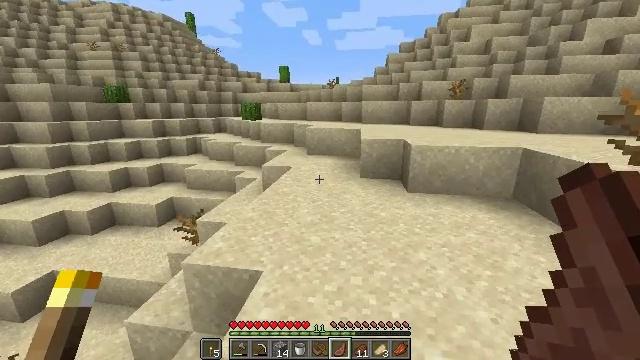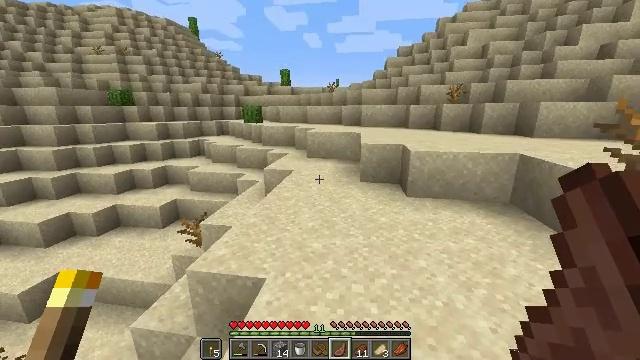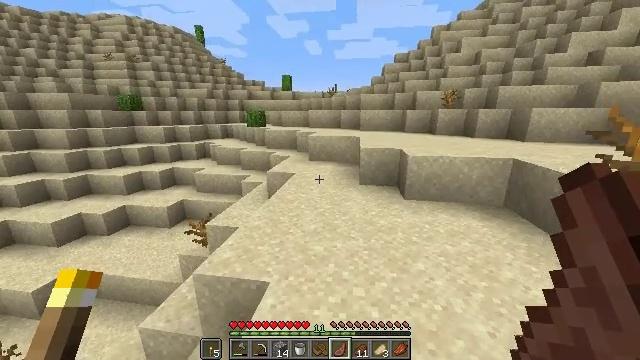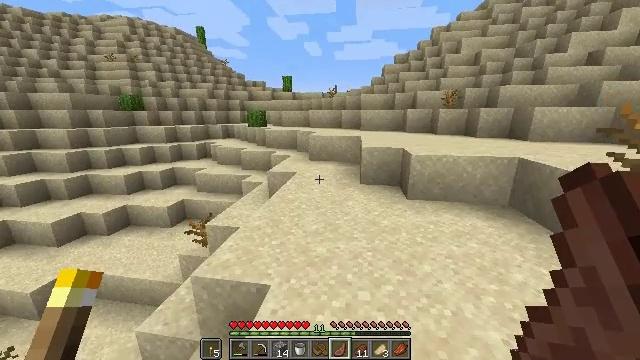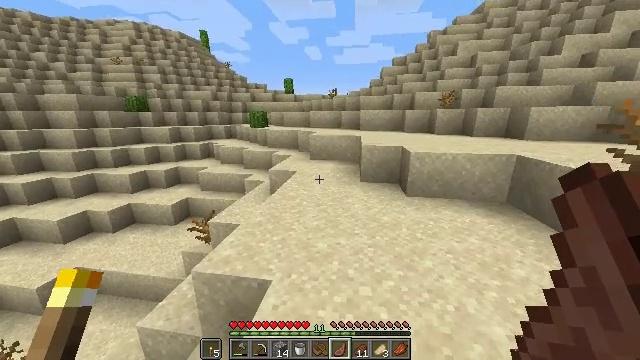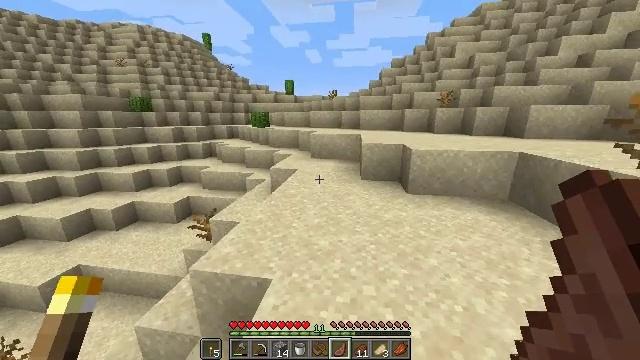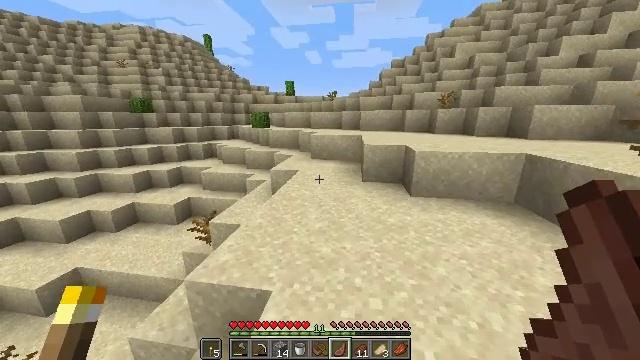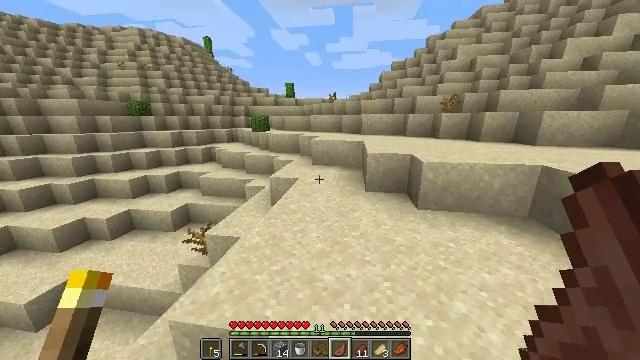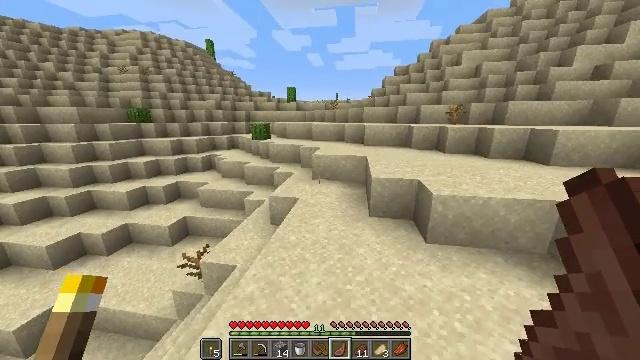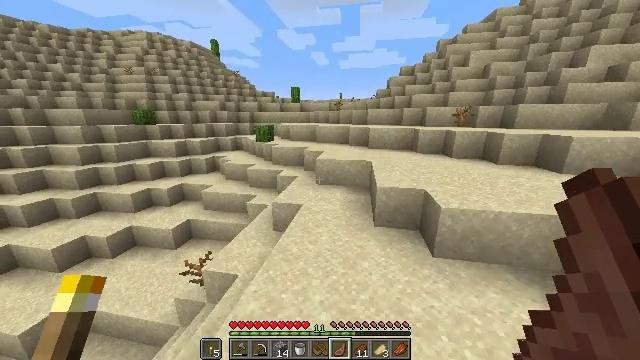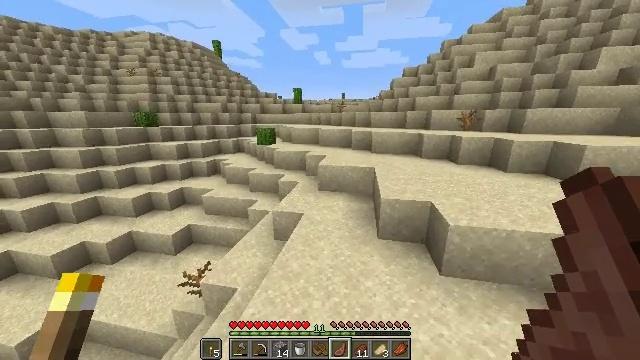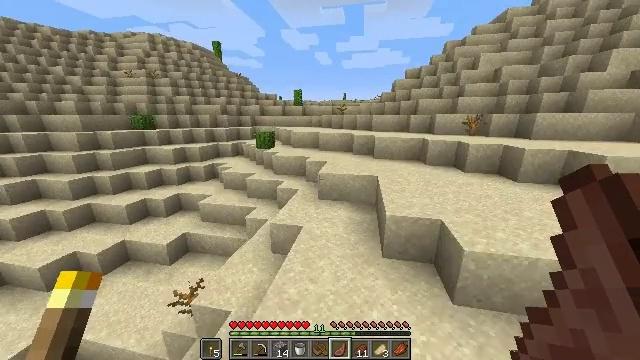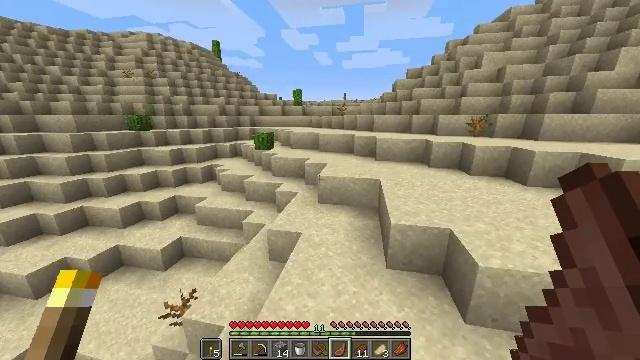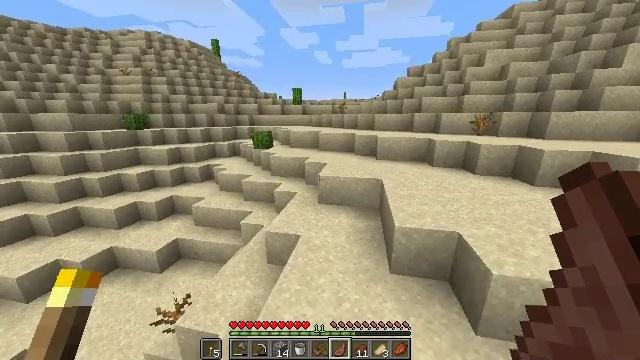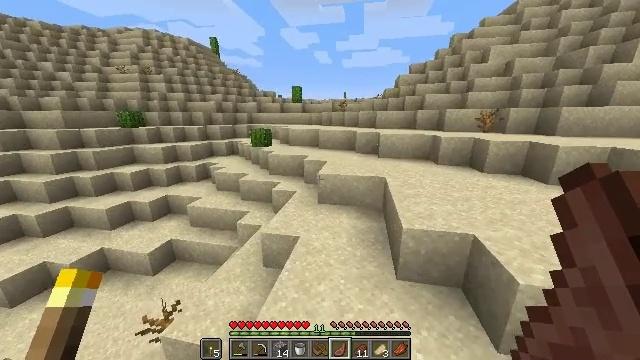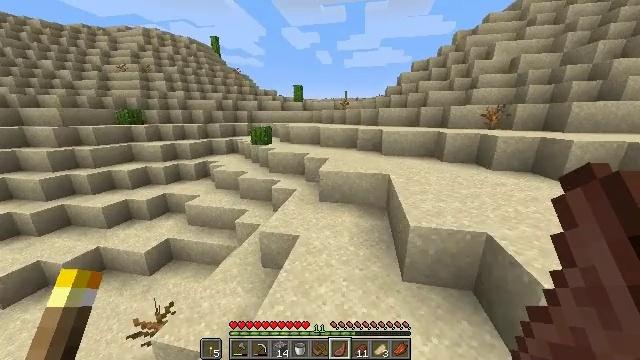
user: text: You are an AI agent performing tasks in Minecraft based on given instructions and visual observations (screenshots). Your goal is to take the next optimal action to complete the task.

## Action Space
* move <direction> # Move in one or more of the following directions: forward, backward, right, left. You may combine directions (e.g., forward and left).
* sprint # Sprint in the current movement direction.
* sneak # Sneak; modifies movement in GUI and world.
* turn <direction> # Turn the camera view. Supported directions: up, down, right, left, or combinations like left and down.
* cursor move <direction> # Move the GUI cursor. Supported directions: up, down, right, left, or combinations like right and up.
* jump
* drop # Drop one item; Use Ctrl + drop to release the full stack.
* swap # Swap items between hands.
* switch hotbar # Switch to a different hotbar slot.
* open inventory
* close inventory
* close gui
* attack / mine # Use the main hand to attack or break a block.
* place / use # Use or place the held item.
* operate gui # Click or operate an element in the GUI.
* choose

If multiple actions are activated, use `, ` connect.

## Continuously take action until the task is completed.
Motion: motion action
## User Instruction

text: Hunt animals.
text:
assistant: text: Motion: move forward, sprint, jump
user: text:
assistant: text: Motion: move forward, sprint, jump
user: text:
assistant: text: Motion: move forward, sprint, jump
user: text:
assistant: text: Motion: move forward, sprint, jump
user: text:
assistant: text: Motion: move forward, sprint, jump
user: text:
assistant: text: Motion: move forward, sprint, jump
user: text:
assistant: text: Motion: move forward, sprint, jump
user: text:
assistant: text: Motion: move forward, sprint, jump
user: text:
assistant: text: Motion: move forward, sprint, turn left, jump
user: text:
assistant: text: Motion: move forward, sprint, jump
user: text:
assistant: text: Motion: move forward, sprint, jump
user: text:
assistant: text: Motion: move forward, sprint, jump
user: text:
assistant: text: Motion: move forward, sprint, jump
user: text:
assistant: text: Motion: move forward, sprint, jump
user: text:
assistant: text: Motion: move forward, sprint, jump
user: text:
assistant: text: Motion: move forward, sprint, jump
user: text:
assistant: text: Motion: move forward, sprint, jump
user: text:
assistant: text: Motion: move forward, sprint, jump
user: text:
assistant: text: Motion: move forward, sprint, jump
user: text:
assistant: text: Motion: move forward, sprint, jump
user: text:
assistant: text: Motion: move forward, sprint, jump
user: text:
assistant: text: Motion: move forward, sprint, turn right, jump
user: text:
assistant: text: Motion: move forward, sprint, jump
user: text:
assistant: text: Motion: move forward, sprint, jump
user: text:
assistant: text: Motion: move forward, sprint, jump
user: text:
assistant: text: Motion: move forward, sprint, jump
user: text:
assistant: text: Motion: move forward, sprint, jump
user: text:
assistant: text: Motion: move forward, sprint, turn right, jump
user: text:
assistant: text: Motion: move forward and move left, sprint, jump
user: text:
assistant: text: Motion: move forward and move left, sprint, jump